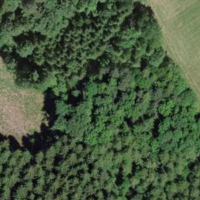
EUNIS habitat code: 41
Species observed at this site:
Prunus spinosa